Question: I keep a 32bit python26 installation on a shared drive which other computers use to run scripts. These computers have no python interpreter installed.
I tried to put a 64bit python27 on the shared drive and the python.exe fails to start on the remote computers:

All the remote pc's run 64bit Windows 7. They have a mapped drive "Z" with the python directory and issue commands like:
'''
z:\python27\python.exe somescript.py
'''
Do I need to drop some extra dll's on the 64bit python27 shared directory to make it work?
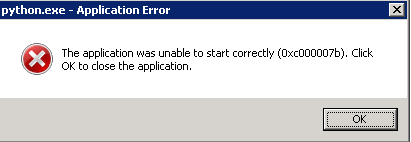
Answer: Just to close this question. You will need to put 'python27.dll' on the shared python folder. This is usually on the 'C:\Windows\System32' folder of a local installation.